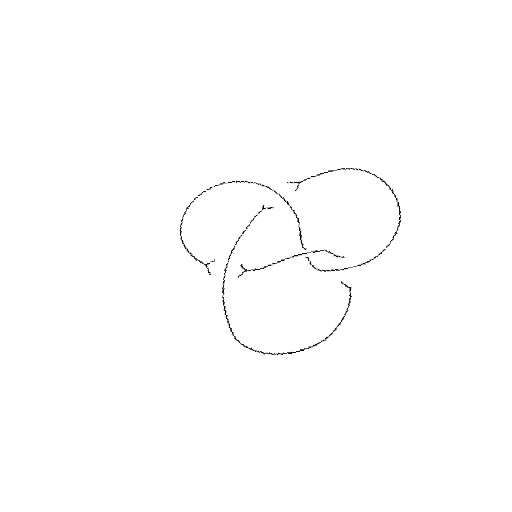
Crossing number: 4